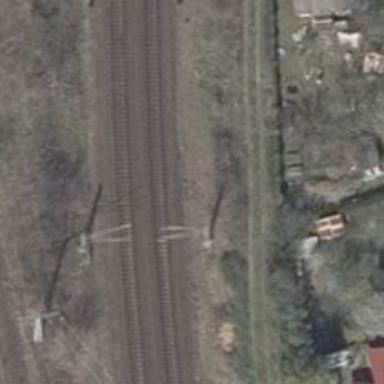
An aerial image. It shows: Electrified contact line.